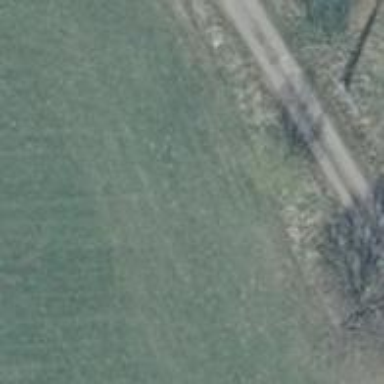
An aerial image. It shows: Power pole.